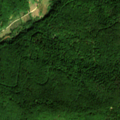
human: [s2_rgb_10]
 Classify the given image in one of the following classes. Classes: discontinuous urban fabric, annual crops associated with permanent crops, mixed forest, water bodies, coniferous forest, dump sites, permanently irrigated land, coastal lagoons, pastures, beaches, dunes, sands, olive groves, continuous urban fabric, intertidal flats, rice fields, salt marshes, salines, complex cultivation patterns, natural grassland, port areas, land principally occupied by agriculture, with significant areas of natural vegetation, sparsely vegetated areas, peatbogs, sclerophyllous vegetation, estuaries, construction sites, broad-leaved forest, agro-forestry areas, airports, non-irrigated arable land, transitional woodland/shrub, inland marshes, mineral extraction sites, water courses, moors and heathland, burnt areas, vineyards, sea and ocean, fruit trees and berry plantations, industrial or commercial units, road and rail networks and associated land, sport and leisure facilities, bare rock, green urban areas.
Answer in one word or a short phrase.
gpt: land principally occupied by agriculture, with significant areas of natural vegetation, broad-leaved forest